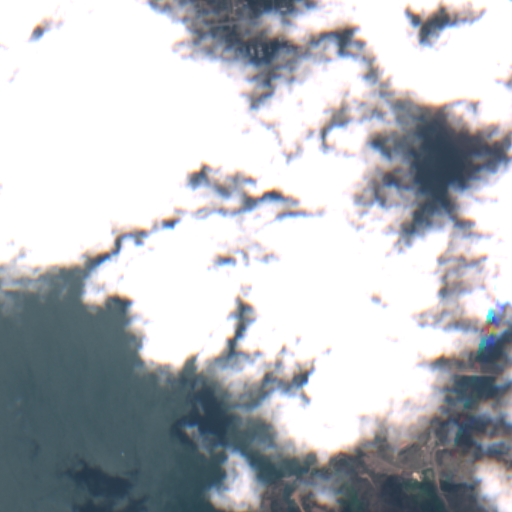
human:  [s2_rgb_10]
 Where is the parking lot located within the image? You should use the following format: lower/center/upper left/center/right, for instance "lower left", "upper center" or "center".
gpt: The parking lot is located in the lower right of the image.
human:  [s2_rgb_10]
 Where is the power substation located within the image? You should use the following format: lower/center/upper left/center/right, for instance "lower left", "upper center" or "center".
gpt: The power substation is located in the lower right of the image.
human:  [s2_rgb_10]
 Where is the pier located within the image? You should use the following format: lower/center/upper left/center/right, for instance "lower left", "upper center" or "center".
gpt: The pier is located in the upper center of the image.
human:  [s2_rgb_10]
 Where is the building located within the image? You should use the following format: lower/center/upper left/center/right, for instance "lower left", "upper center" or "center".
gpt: The building is located in the lower right of the image.
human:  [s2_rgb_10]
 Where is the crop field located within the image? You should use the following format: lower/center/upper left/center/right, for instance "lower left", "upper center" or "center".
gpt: There is no crop field in the image.